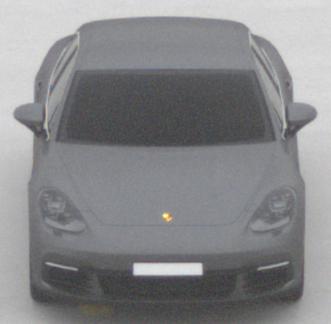
Make: Porsche
Model: Panamera
Detailed model: Panamera (971)
Model produced from: 2016/11
Model produced until: 2018/08
Doors: 5
Color: gray
Road condition: dry road
Daytime: midday
Contrast: low contrast